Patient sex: M
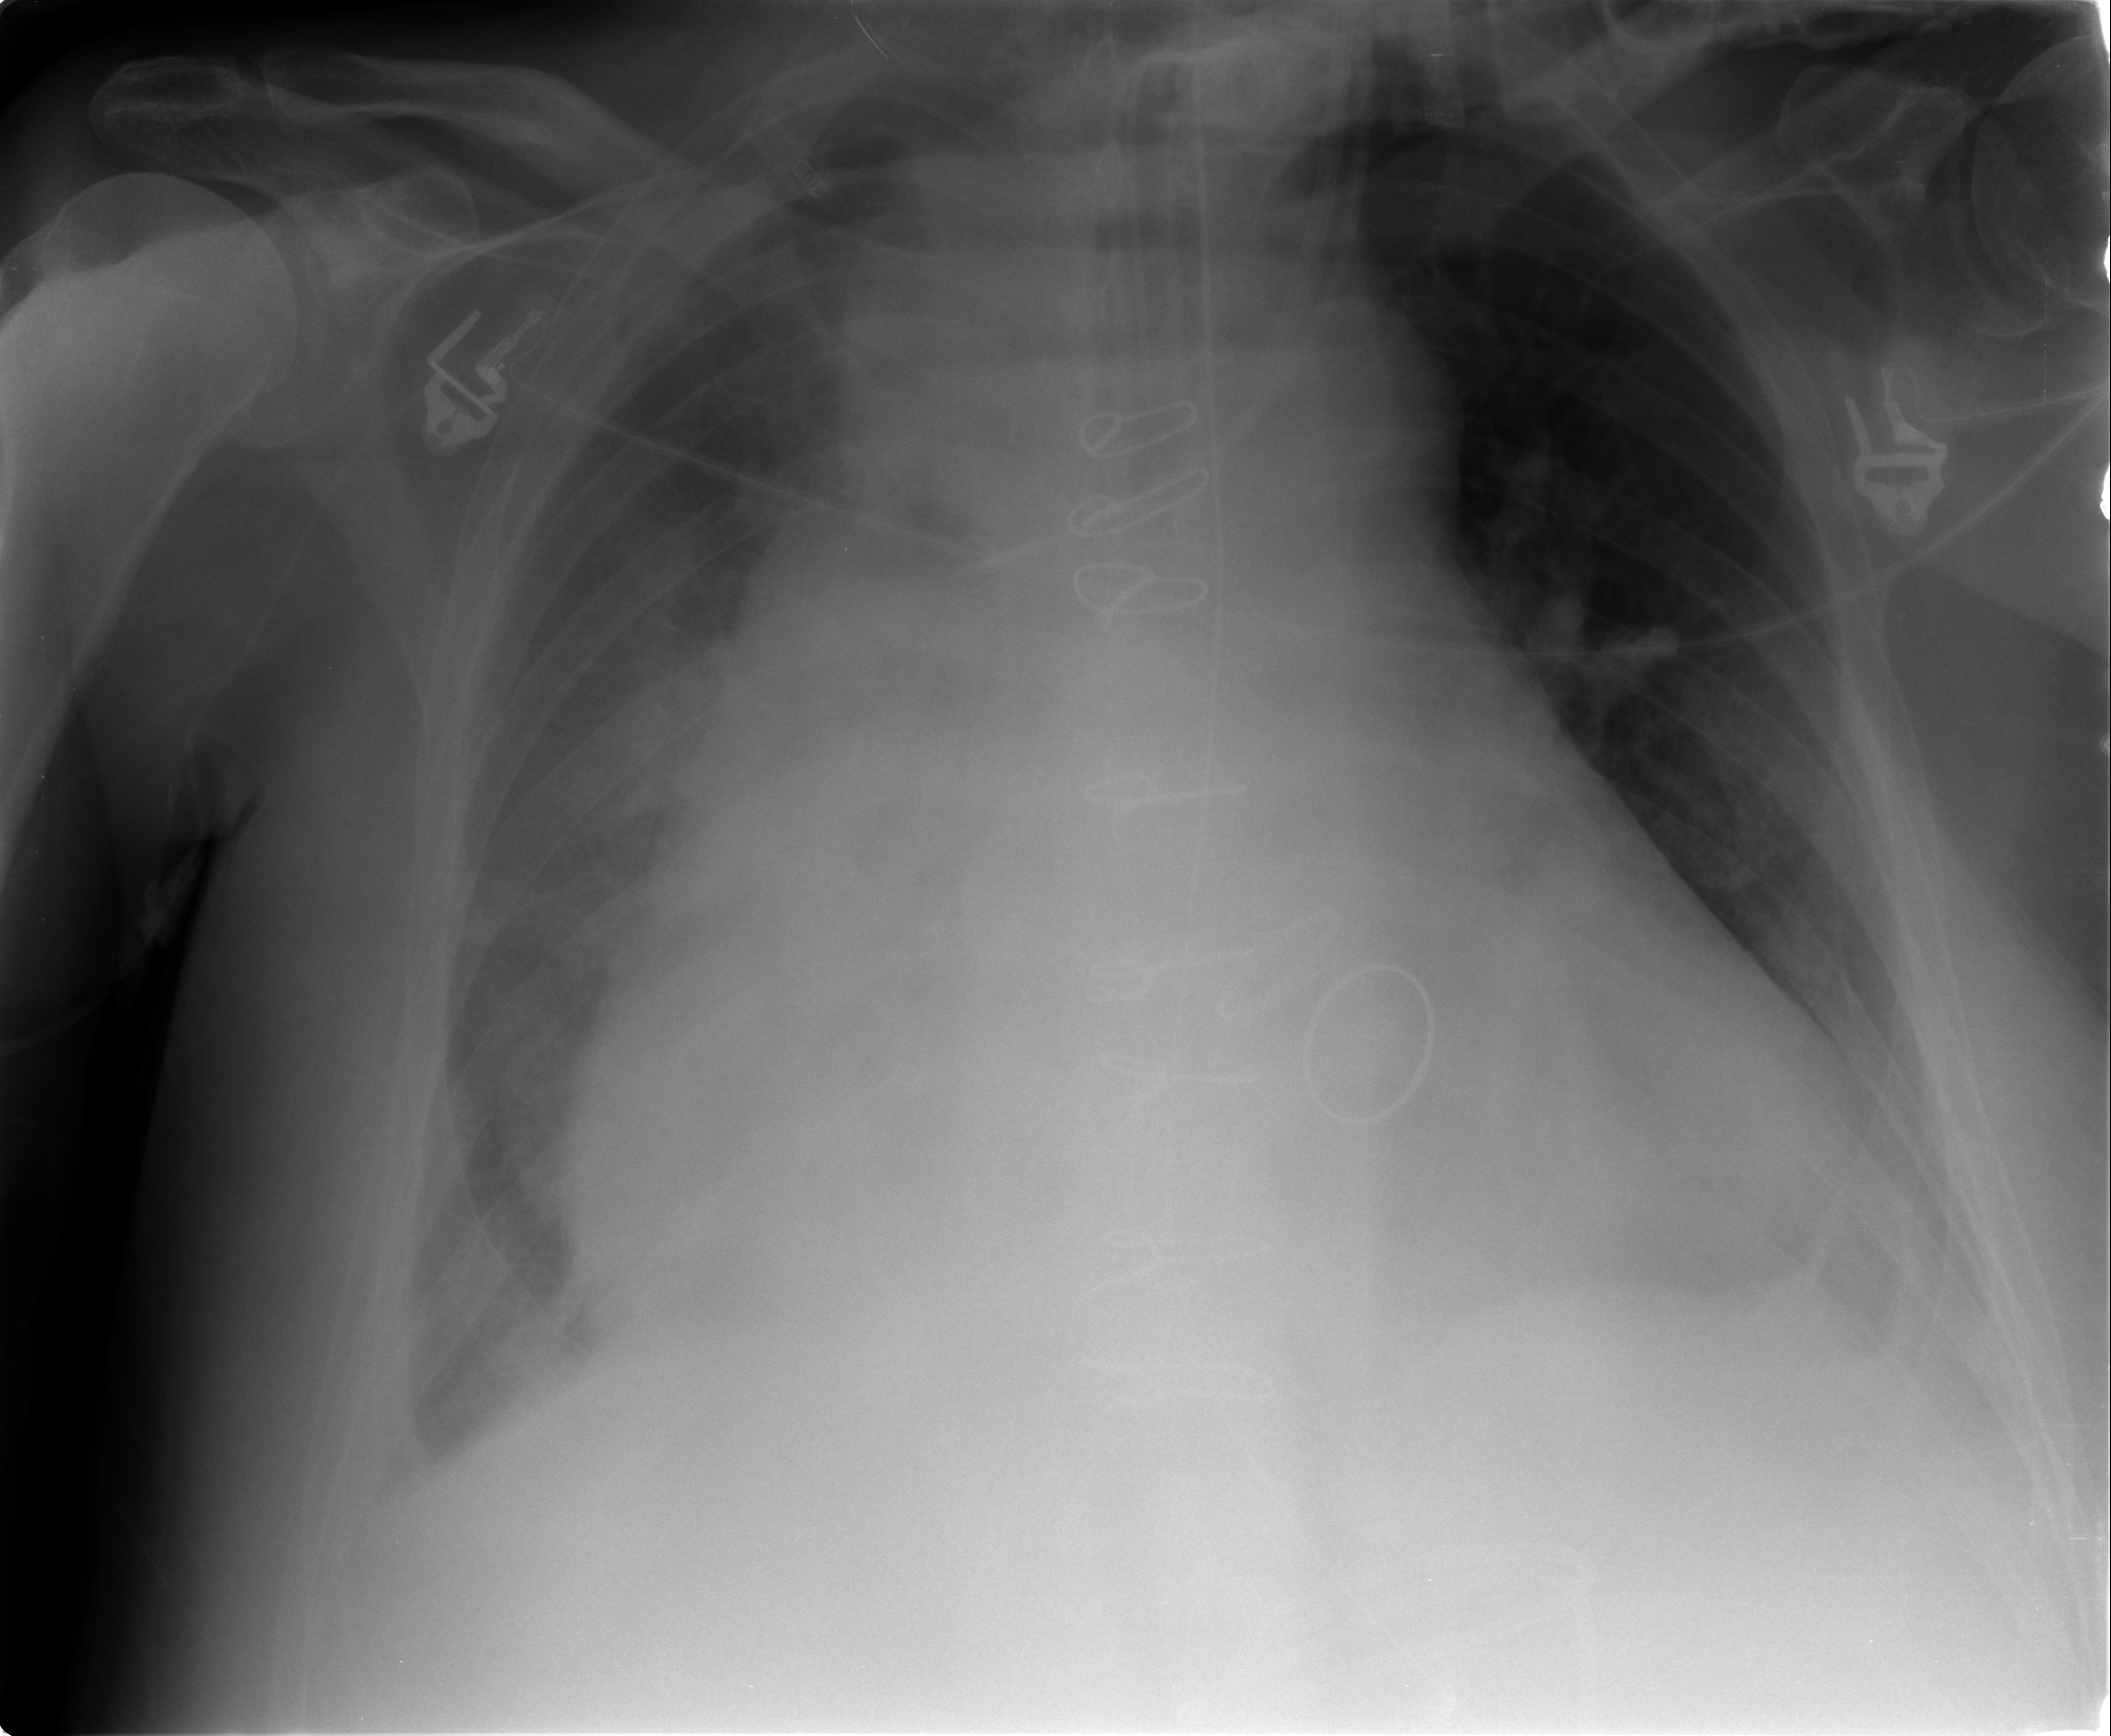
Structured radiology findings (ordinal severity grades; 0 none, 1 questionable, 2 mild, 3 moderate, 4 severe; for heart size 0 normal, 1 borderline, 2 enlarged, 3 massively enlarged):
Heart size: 3
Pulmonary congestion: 0
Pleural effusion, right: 2
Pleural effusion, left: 2
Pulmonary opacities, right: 2
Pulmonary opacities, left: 0
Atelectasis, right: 2
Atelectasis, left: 2